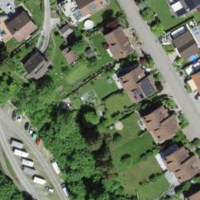
EUNIS habitat code: 55
Species observed at this site:
Juglans regia